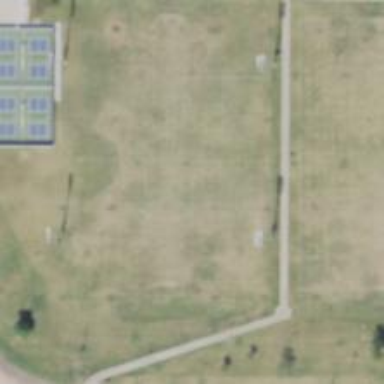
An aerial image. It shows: Soccer pitch with grass surface for leisure land.